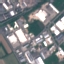
Land use / land cover: Industrial